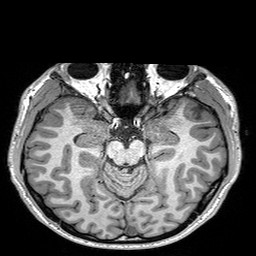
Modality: T1w
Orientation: coronal
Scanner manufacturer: siemens
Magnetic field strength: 3 T
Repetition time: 2.3 s